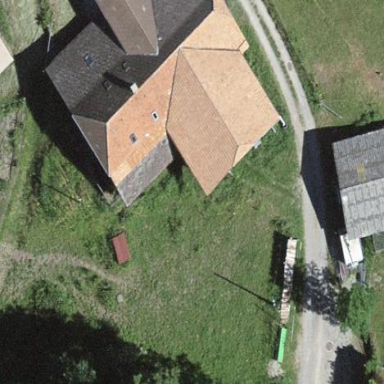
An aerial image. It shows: Farm building.